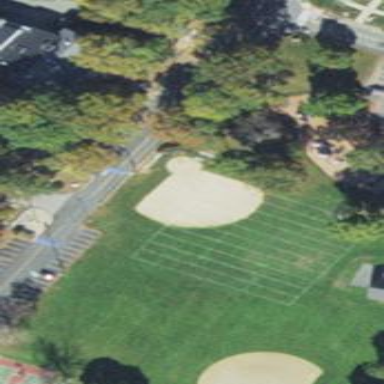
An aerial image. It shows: Baseball pitch for leisure and sports activities.